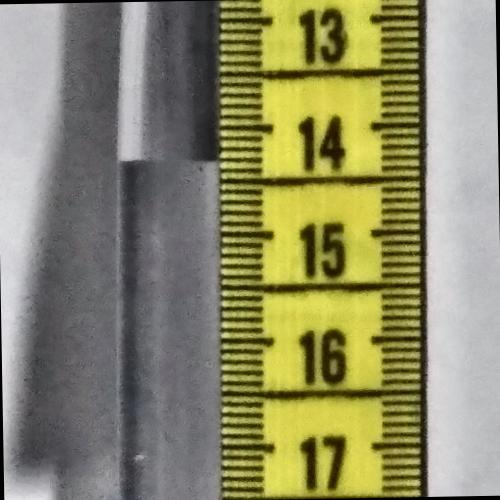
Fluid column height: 14.3 cm